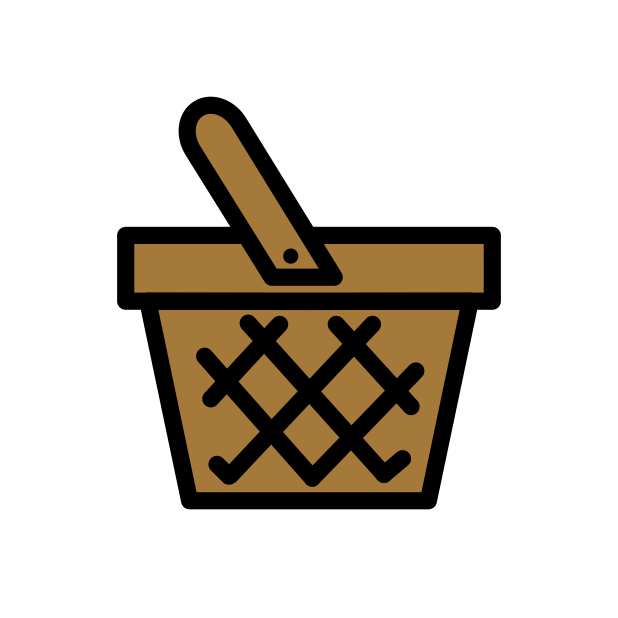
basket